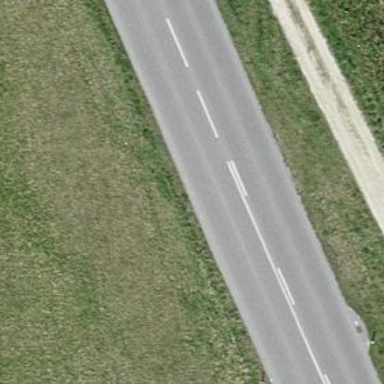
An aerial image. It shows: Secondary road.